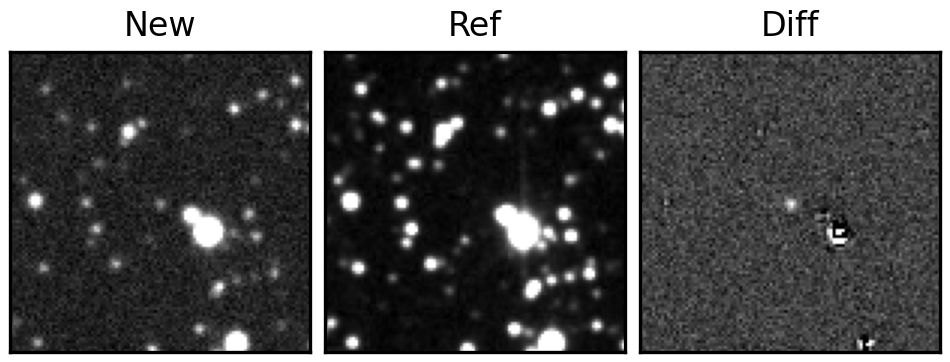
Label: real